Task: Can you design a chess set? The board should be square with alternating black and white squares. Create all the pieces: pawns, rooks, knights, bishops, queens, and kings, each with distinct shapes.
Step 747:
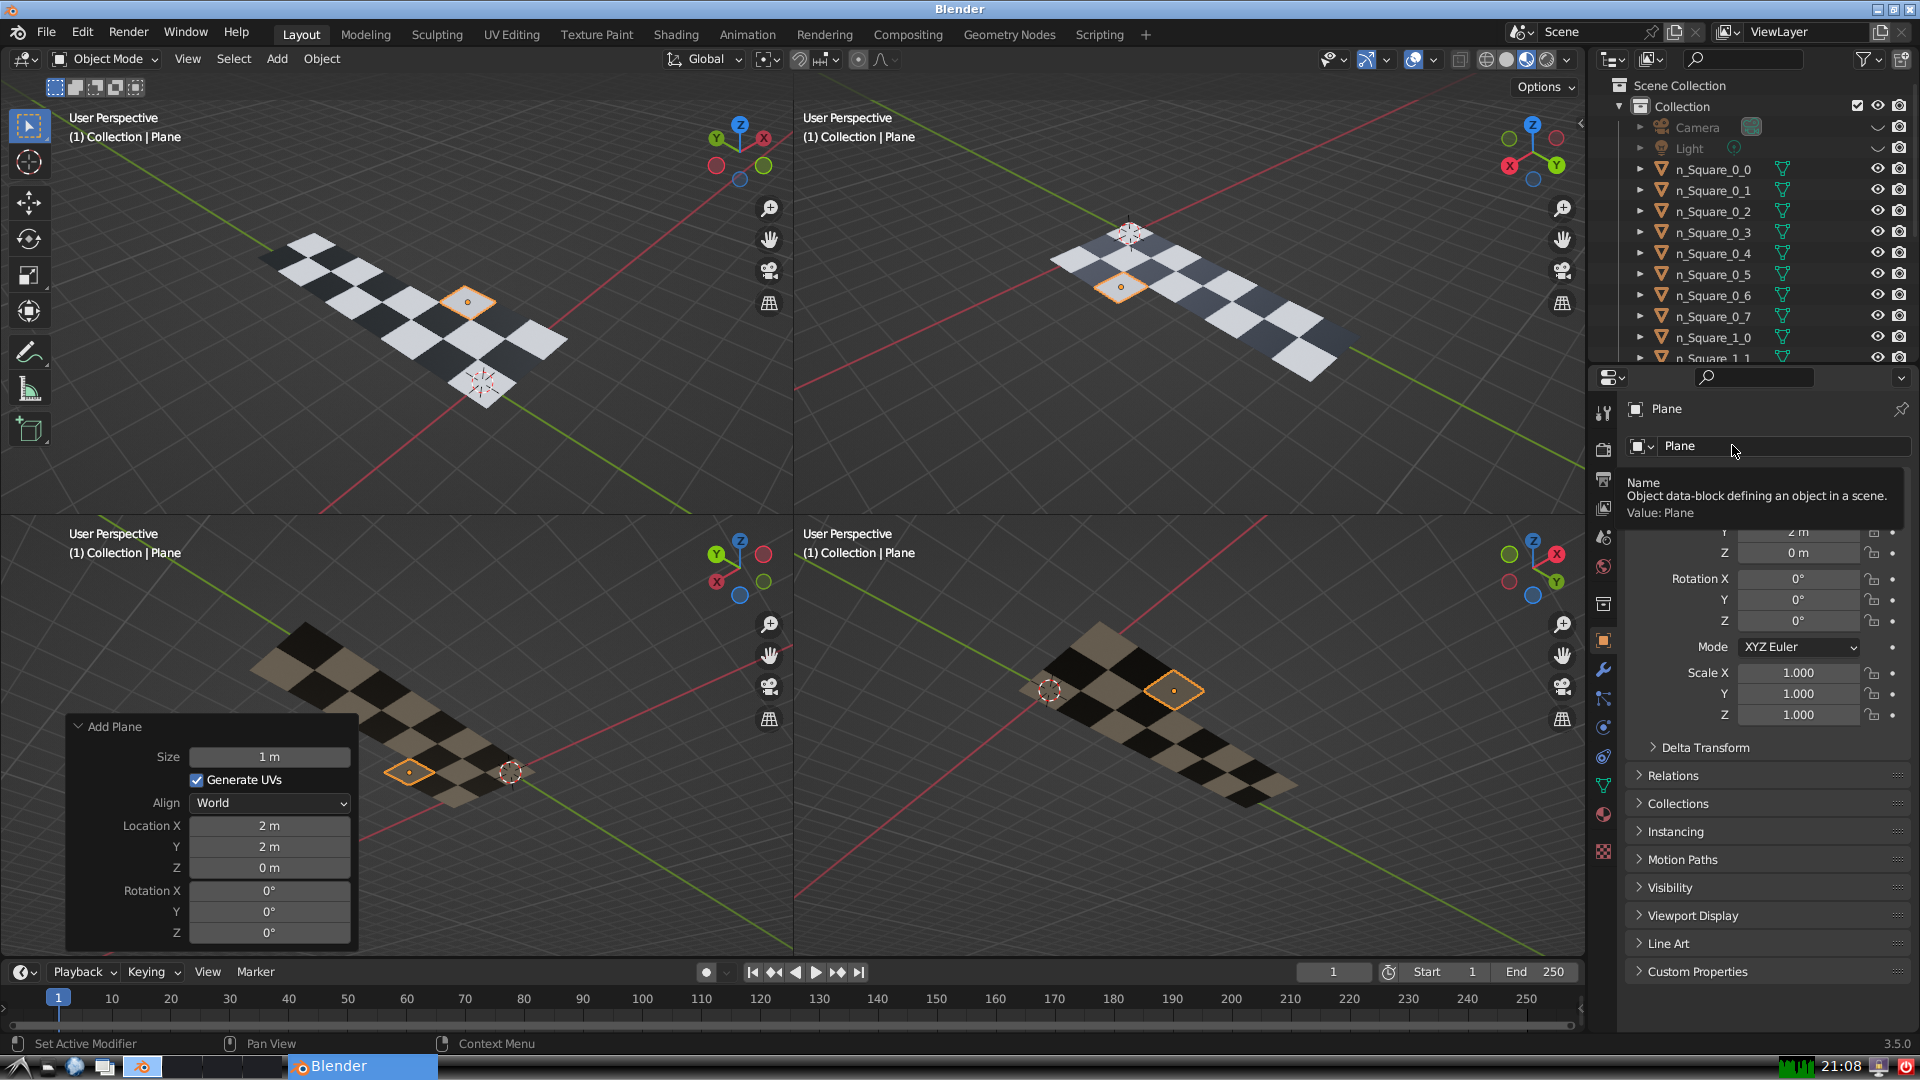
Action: click: no